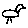
Label: bird